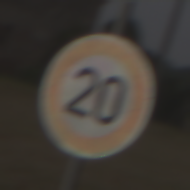
Verkehrszeichen: Geschwindigkeit20
Umgebung: Outdoor, Suburban
Tageszeit: Midday
Wetter: Overcast
Licht: Natural
Jahreszeit: NotSpecified
Kontrast: LowContrast